Field crop: tomato
Growth stage: 2
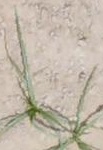
Species: cyperus